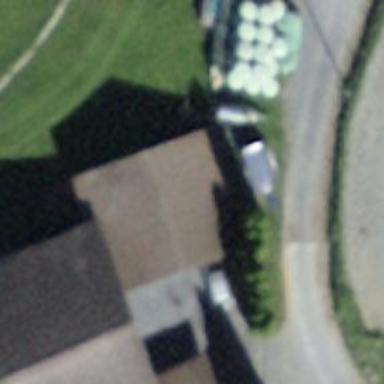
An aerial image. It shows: Garage building.